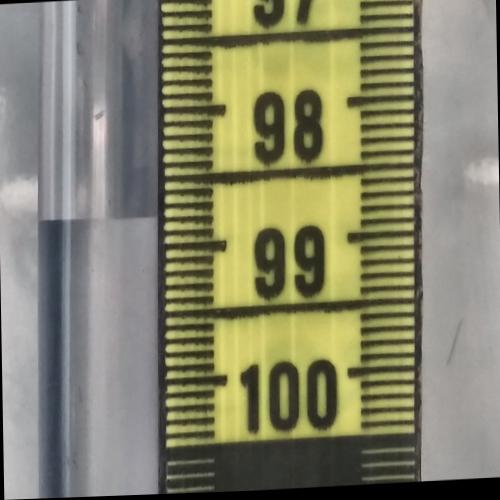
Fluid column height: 98.8 cm